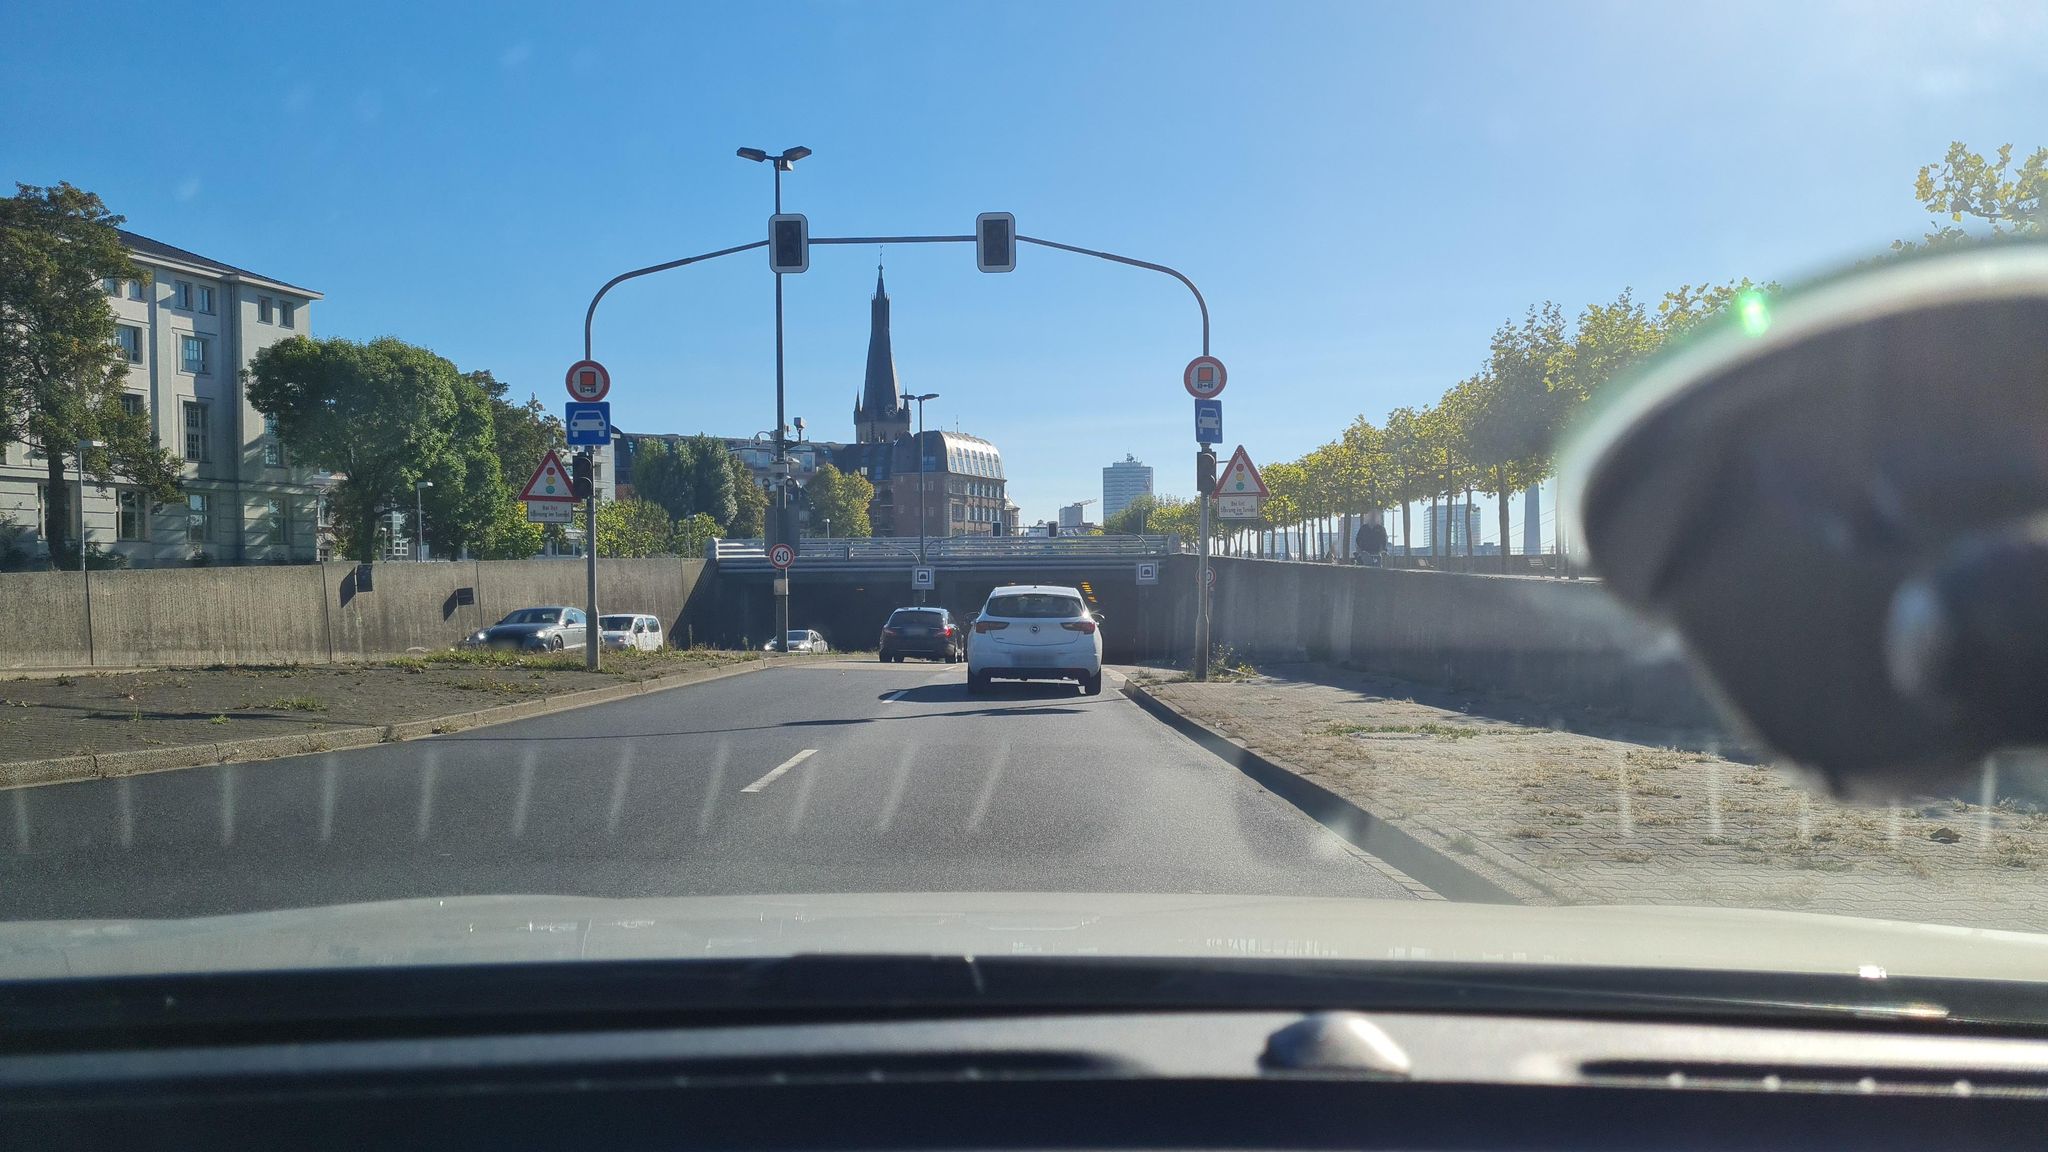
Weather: clear
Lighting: day
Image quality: good
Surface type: driving surface
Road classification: primary, trunk
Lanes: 2
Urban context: urban centre
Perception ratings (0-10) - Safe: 4.34, Lively: 2.42, Beautiful: 1.99, Boring: 5.03, Depressing: 4.1, Wealthy: 4.1